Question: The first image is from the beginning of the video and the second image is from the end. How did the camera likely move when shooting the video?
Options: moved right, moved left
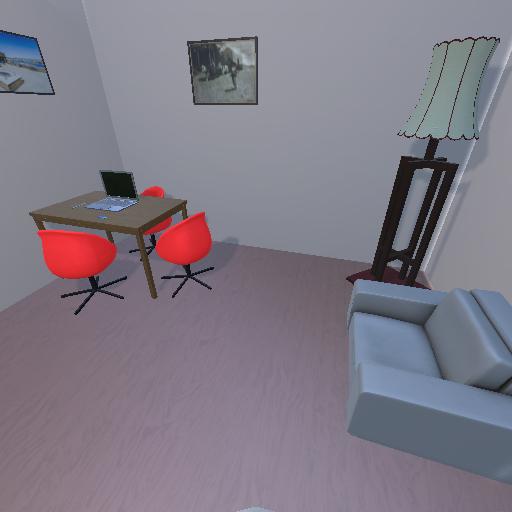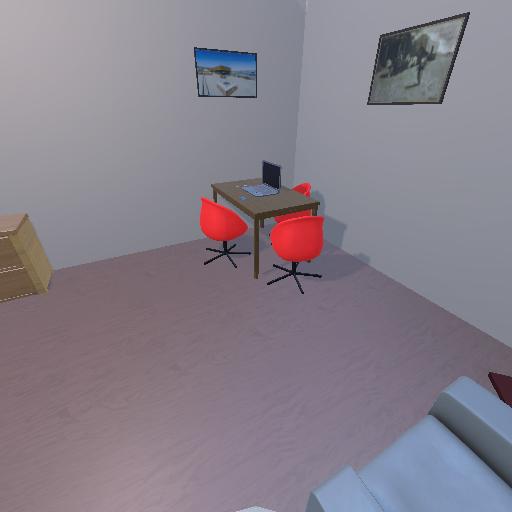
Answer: moved right